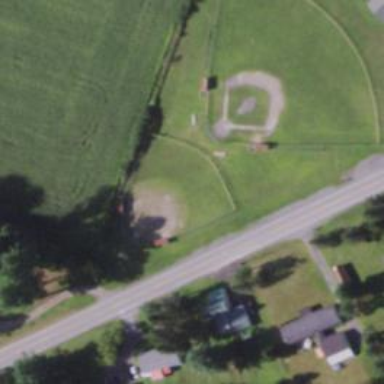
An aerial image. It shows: Baseball pitch for leisure and sports activities.